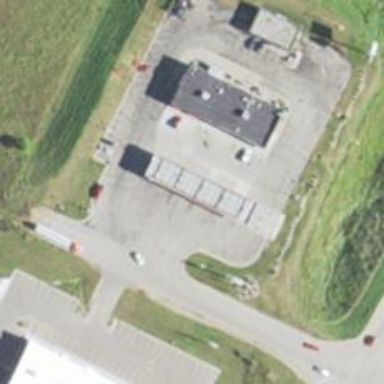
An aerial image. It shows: Convenience shop.